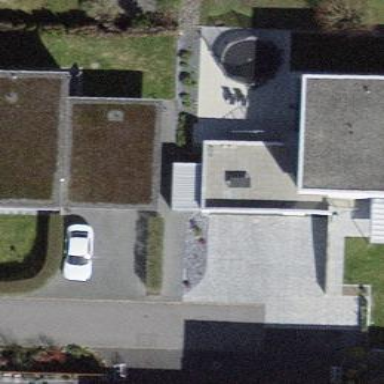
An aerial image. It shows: Residential building.